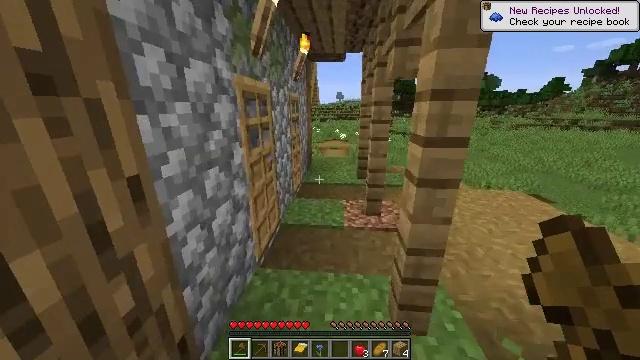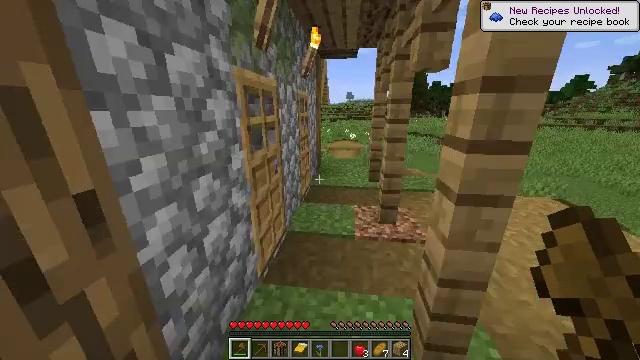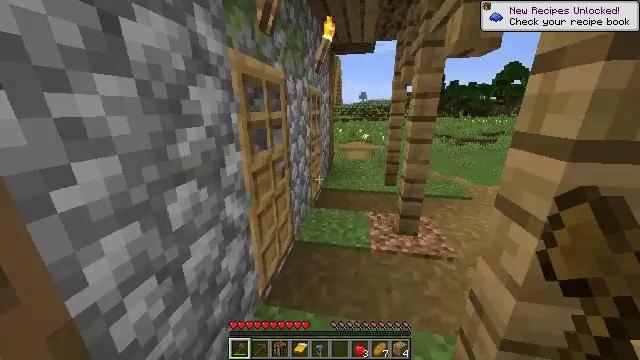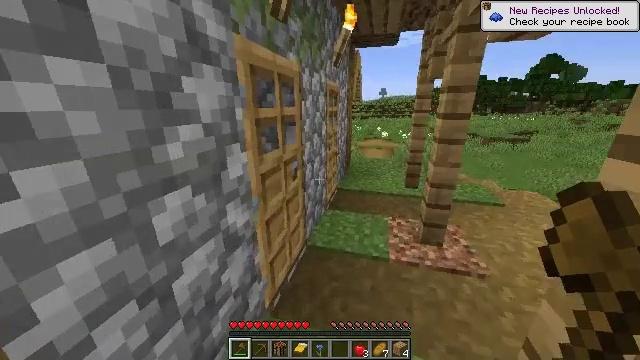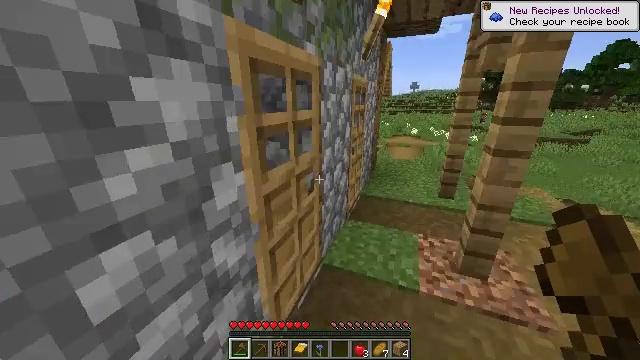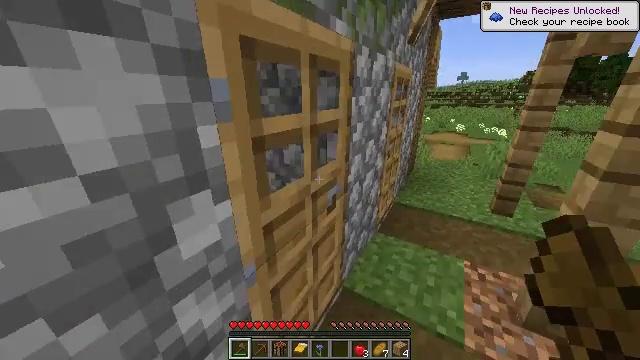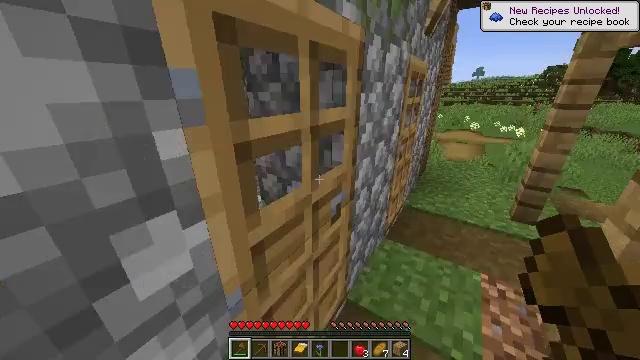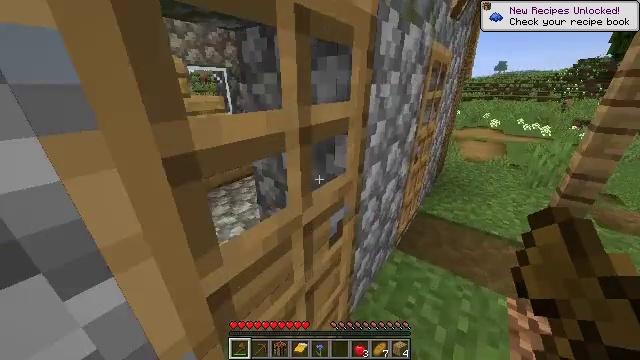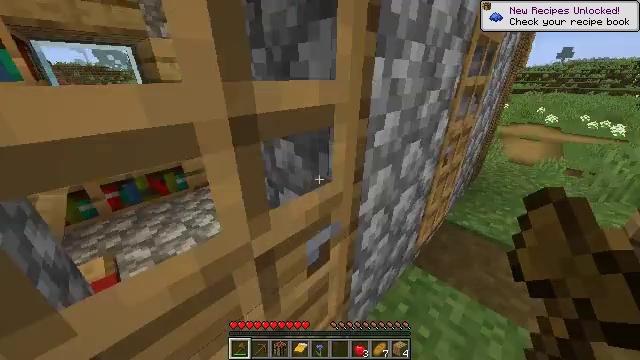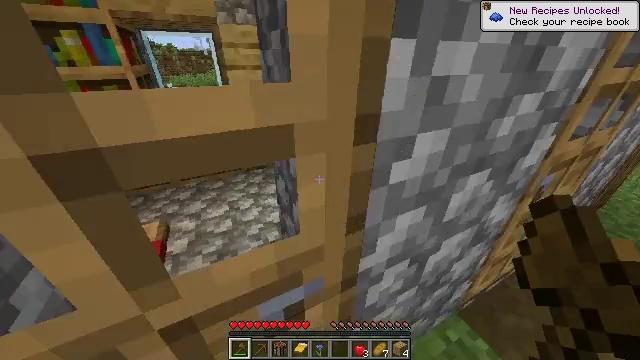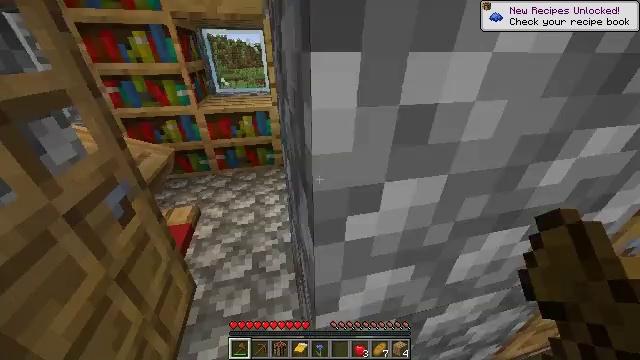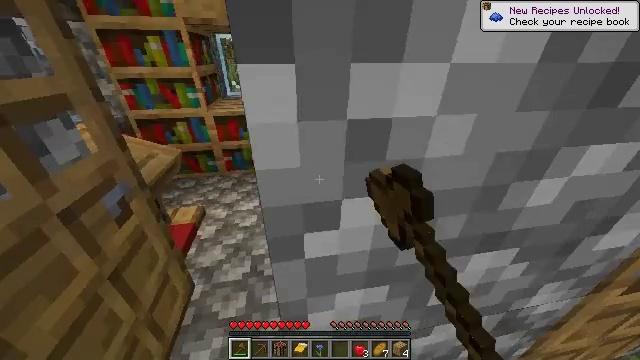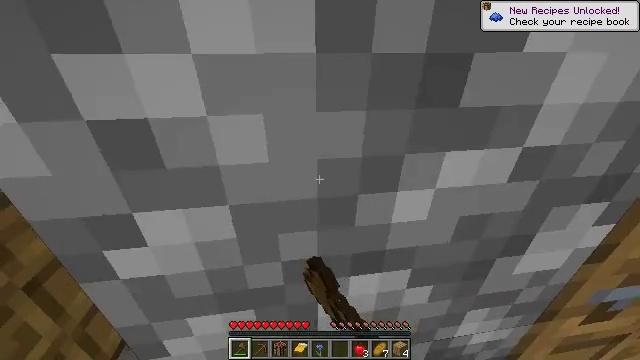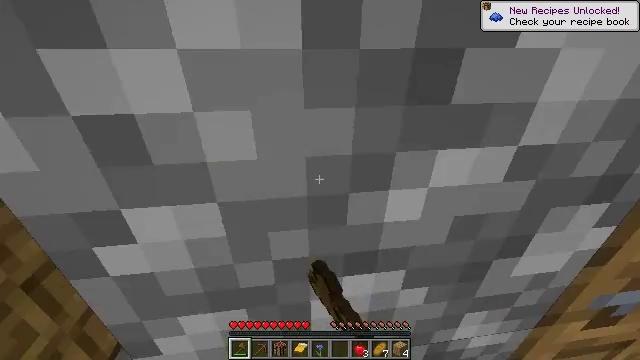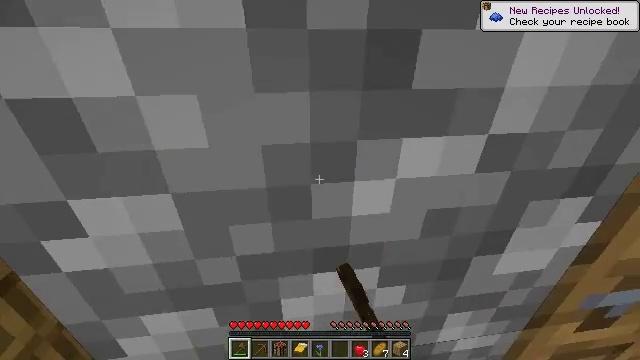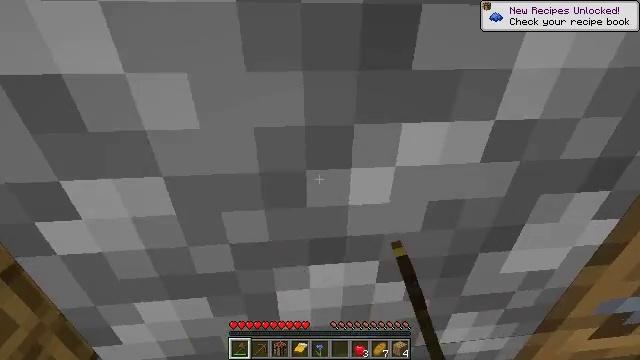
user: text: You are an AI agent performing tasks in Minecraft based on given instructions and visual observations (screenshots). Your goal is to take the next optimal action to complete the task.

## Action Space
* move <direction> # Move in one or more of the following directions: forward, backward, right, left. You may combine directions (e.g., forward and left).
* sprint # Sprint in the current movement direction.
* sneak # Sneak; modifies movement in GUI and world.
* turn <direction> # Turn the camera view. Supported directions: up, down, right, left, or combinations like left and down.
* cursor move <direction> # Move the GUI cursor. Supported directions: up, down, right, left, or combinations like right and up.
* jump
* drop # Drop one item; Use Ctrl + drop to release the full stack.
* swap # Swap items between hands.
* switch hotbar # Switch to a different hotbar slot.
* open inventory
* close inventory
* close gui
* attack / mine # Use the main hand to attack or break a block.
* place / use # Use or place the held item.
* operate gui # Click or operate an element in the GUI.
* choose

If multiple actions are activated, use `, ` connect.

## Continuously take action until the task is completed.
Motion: motion action
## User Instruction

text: Break the bookshelf for books.
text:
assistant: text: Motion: move forward, turn left
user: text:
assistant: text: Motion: move forward, turn left
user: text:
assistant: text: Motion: move forward, turn left
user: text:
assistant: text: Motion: move forward, turn left and down
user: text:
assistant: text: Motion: move forward, turn left and down
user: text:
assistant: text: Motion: move forward, turn left
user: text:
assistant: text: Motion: move forward and move right, turn left and down
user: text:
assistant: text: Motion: move forward and move right, turn left and down
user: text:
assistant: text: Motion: move forward and move right, turn left and down
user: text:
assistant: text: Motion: move forward and move right, turn left and down, use / place
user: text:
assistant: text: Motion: move right, turn left, use / place
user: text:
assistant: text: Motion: turn left
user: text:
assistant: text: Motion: no_op
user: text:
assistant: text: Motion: no_op
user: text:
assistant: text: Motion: move left, turn left
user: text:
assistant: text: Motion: move left, turn left
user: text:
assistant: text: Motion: move left
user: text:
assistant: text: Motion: move left
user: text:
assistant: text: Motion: move left
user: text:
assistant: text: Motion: move left
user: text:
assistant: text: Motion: move forward and move left
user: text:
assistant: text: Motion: move forward
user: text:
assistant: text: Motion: move forward
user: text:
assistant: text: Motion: move forward
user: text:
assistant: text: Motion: move forward and move right
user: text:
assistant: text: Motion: move forward and move right
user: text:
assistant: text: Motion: move forward and move right, turn left
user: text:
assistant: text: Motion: move forward and move right, turn left
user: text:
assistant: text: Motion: move forward and move right, turn left
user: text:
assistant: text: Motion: move forward, turn left